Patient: sex F, age 77
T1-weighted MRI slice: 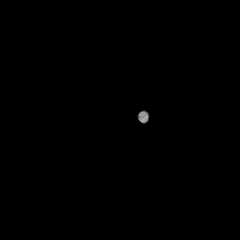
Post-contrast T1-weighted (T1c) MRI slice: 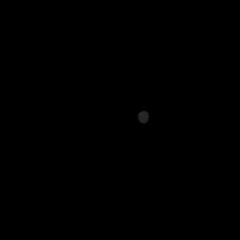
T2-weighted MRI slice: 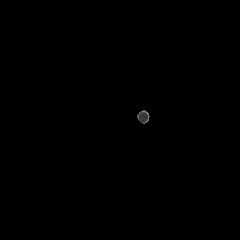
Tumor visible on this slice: no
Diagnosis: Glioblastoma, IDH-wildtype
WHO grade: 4